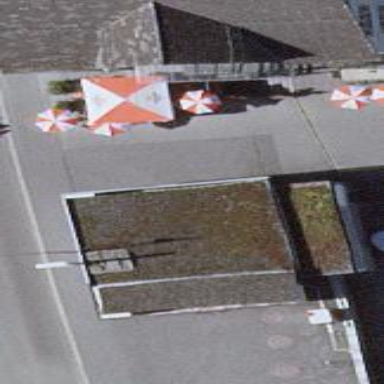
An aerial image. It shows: View of roof of building.